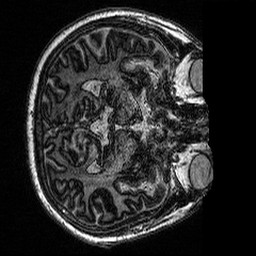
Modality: MP2RAGE
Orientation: axial
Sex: male
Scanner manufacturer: siemens
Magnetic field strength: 3 T
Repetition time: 5 s
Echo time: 0.00292 s